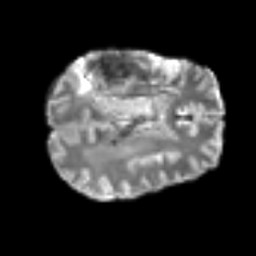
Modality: T2w
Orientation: axial
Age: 50
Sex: male
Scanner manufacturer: siemens
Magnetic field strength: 3 T
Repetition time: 6.1 s
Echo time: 0.101 s